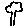
Label: tree